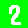
Digit: 2